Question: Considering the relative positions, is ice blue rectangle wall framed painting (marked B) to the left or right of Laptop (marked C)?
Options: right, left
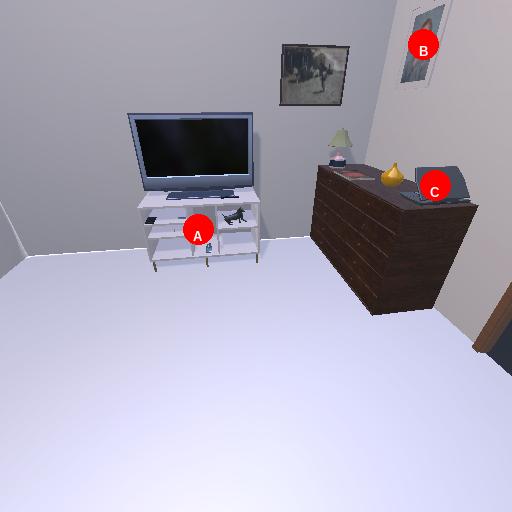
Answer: right